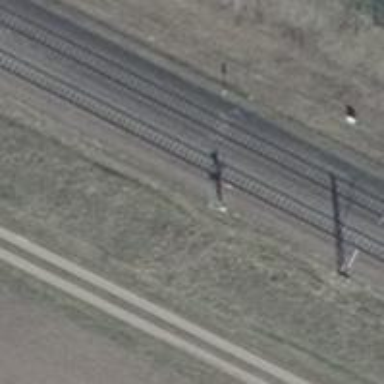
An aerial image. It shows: Railway signal.